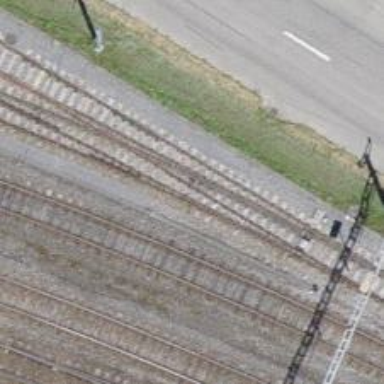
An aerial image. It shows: Railway switch.